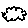
Label: cloud